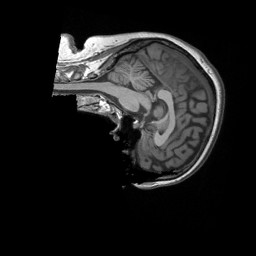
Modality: T1w
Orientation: sagittal
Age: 43
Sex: female
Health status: ill
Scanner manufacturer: siemens
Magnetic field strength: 3 T
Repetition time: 1.9 s
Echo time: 0.00247 s